Question:
As shown in the above image, when I press on the ResultsView, it opens a new list which contains '[0]' and '[1]'. However, in my code, when I write 'sessionQueryable[0]' it says syntax error.
How can I access what's in the ResultsView?
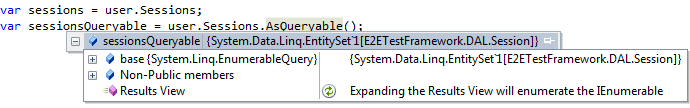
Answer: The debugger is showing you the structure behind the 'IQueryable' interface, but you should not program against that, though, since there is no guarantee that you'll get the same structure each time.
'IQueryable' lists cannot be accessed by index using '[]'. You'd need to turn it into an 'IList' to access it by index:
'''
var list = user.Sessions.ToList();
'''
Or query the sessions by some other method using the 'IQueryable' interface, for example 'Skip()' and 'Take()':
'''
var first = sessionsQueryable.Take(1); // First item
var second = sessionsQueryable.Skip(1).Take(1); // Second item
'''